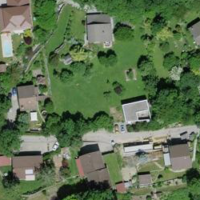
EUNIS habitat code: 55
Species observed at this site:
Galeopsis tetrahit